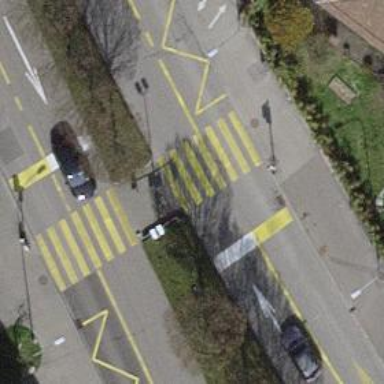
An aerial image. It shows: Traffic calming island.